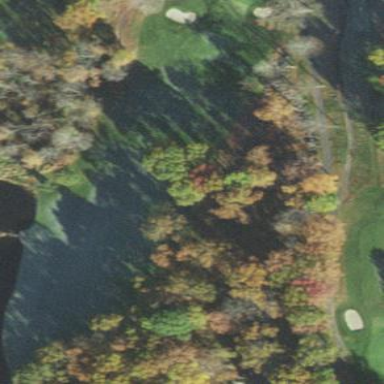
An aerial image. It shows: Golf fairway surrounded by grass.